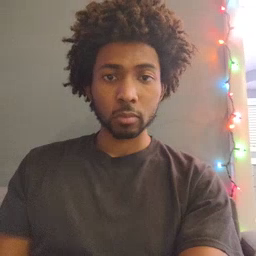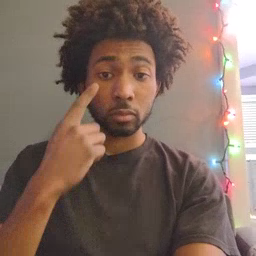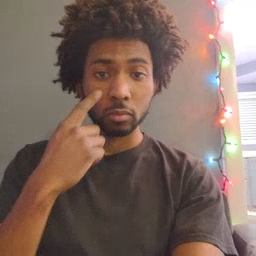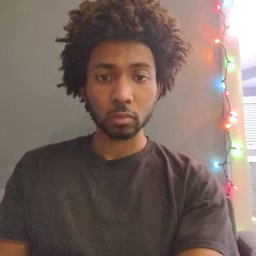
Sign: eye